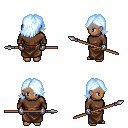
a pixel art fantasy rpg character, female body template, human, dark skin, brown long-sleeve shirt, robe skirt, white cyan swoop hairstyle, metal gloves, spear, four views (front, back, left, right), 2x2 character sprite sheet, small pixel art, hard edges, no anti-aliasing